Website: bh-photo
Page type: address-validator
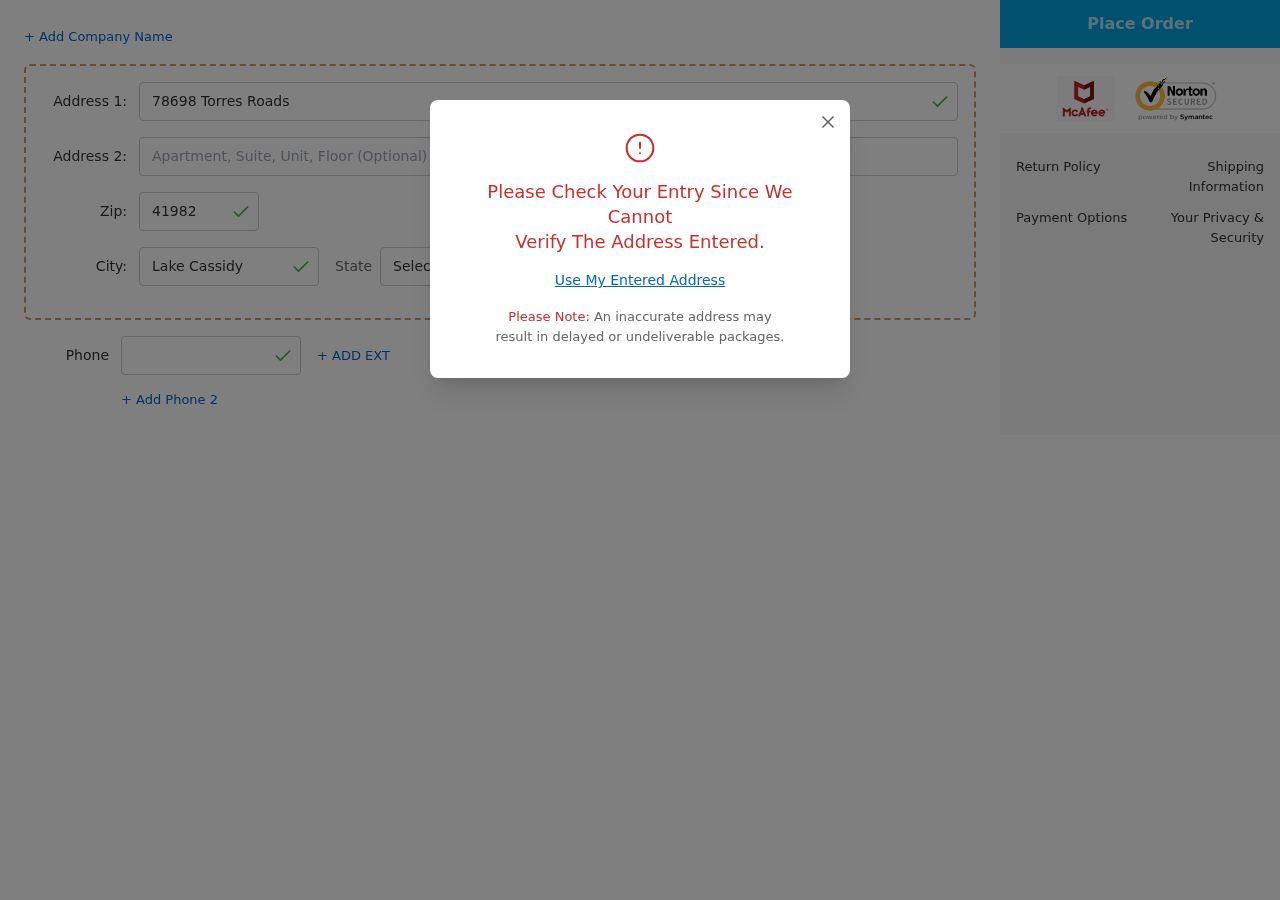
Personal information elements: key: PII_CITY
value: Lake Cassidy
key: PII_PHONE
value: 9394852414
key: PII_POSTCODE
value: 41982
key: PII_STATE_ABBR
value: VT
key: PII_STREET
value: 78698 Torres Roads